Interaction volume radius: 10 \u00c5
Interaction volume height: 15 \u00c5
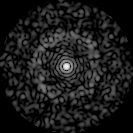
Disorder parameter: 0.8219